Question: Having problems with implementing very basic SqlCacheDependency prototype.
Have tried this with a sproc but now I'm down to straight command execution.
'''
public SqlCommand GetReadCommand(int ID)
{
SqlCommand cmd = new SqlCommand("SELECT dbo.Entity.Entity_ID, dbo.Entity.Name FROM dbo.Entity WHERE Entity_ID = @ID", _conn);
cmd.CommandType = CommandType.Text;
cmd.Parameters.Add(new SqlParameter("ID", ID));
return cmd;
}
public SqlCacheDependency GetSqlDependency(int ID)
{
SqlCommand cmd = GetReadCommand(ID);
SqlCacheDependency dep = new SqlCacheDependency(cmd);
return dep;
}
'''
And I'm reading a dataset of all objects and creating a very simple dependency test on some data I inserted manually:
'''
public DataSet SelectAll()
{
DataSet result;
if (_cache["Entity_FullSet"] == null)
{
SqlCommand cmd = new SqlCommand("dbo.GetAllEntities", _conn);
cmd.CommandType = CommandType.StoredProcedure;
_conn.Open();
SqlDataAdapter da = new SqlDataAdapter(cmd);
result = new DataSet();
da.Fill(result);
_cache[MasterCacheKey()] = DateTime.Now;
string[] mk = new[] { MasterCacheKey() };
CacheDependency cd = new CacheDependency(null, mk);
SqlCacheDependency scd = new SqlCacheDependency(GetReadCommand(1));
CacheDependency[] cds = new[] { cd, scd };
AggregateCacheDependency acd = new AggregateCacheDependency();
acd.Add(acd);
_cache.Insert("Entity_FullSet", result, scd);
_conn.Close();
}
else
{
result = (DataSet)_cache["Entity_FullSet"];
}
return result;
}
'''
The 'master key' is there for testing aggregate cache dependencies - changing it works great, but the sql dependency on 1 (variable scd) simply isn't working. If I go and update the table - even delete the row - nothing happens, the cache isn't cleared.

Any ideas as to why the sql dependency isn't registering/firing would be greatly appreciated!
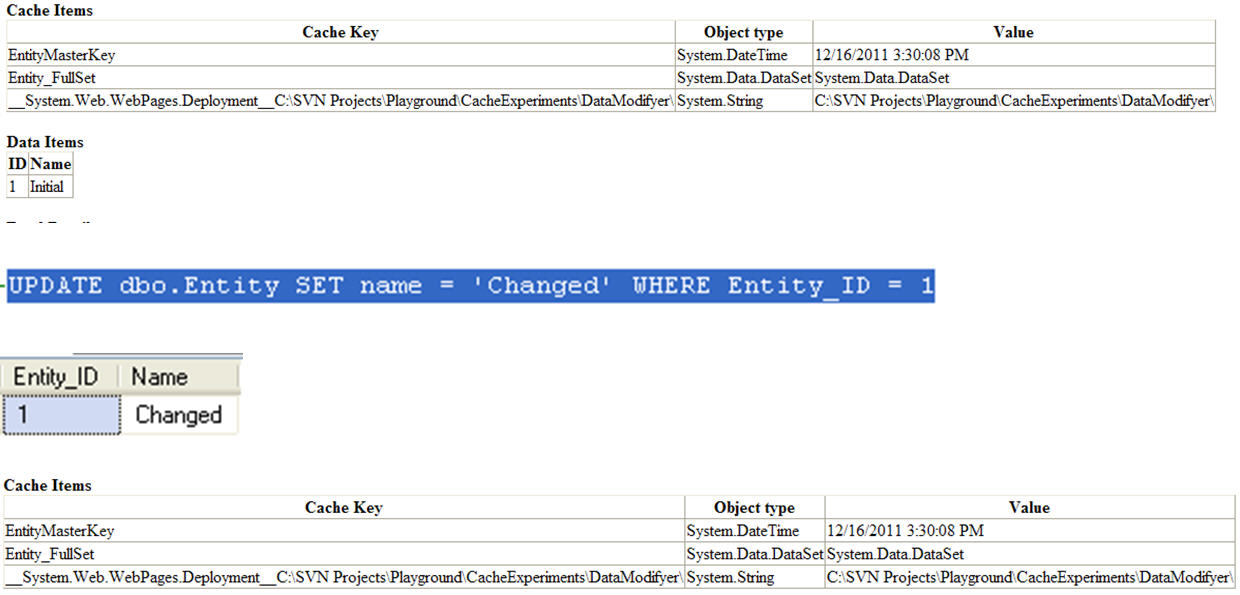
Answer: Have you enabled service broker in the DB, and turned on query notifications?
'''
ALTER DATABASE [YourDB] SET ENABLE_BROKER WITH ROLLBACK IMMEDIATE
'''
In Application_Start():
'''
SqlDependency.Start(connectionString)
'''
And call Stop() in Application_End().
Can you post the code for your stored procedure? Do you by any chance have 'SET NOCOUNT ON' at the beginning of your SP? If so, that will prevent query notifications.
For the code as posted above, try replacing those 3-part column names with one or two-part names. For example, replace "dbo.Entity.Entity_ID" with "Entity_ID" or (better) "e.Entity_ID" (after assigning the alias "e" to dbo.Entity).